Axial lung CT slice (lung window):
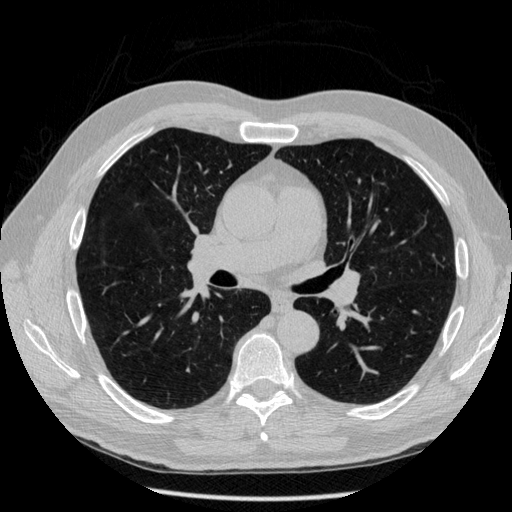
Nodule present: no